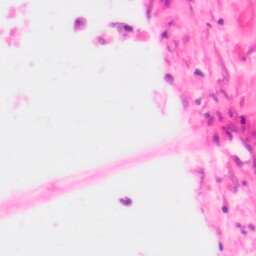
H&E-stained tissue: Colon